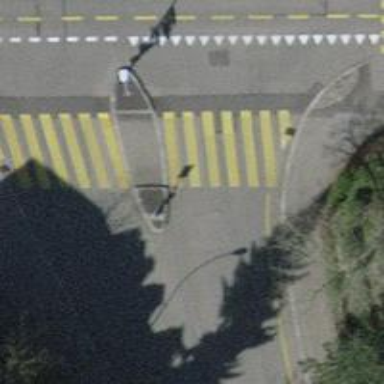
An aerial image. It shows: Uncontrolled crossing with zebra marking and island.